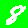
Digit: 8